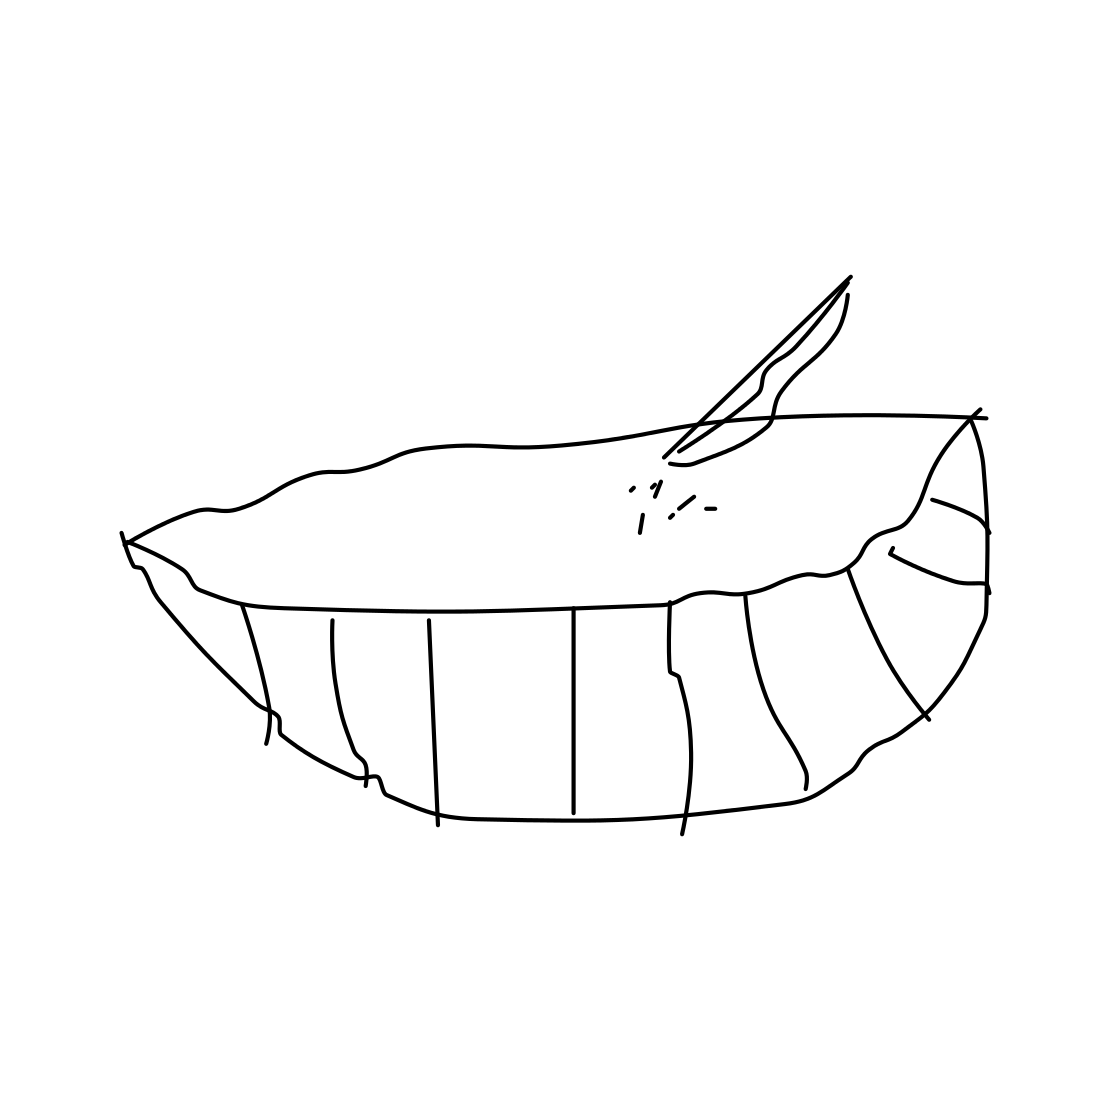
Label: ashtray